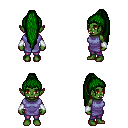
a pixel art fantasy rpg character, female body template, orc, green skin, chain tabard jacket, magenta pants, green extra-long topknot hairstyle, white cloth bracers, four views (front, back, left, right), 2x2 character sprite sheet, small pixel art, hard edges, no anti-aliasing